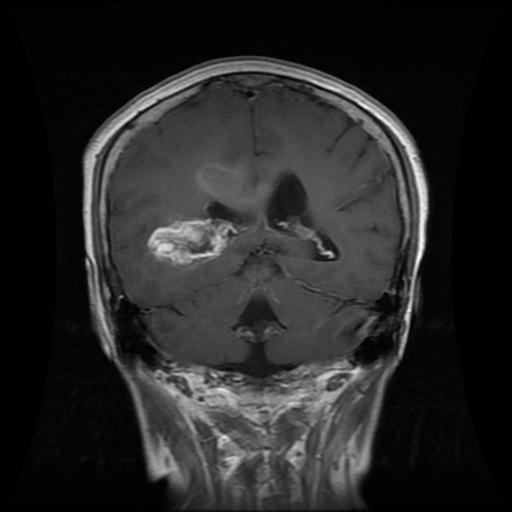
Label: glioma